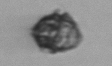
Label: Kryptoperidinium_triquetrum